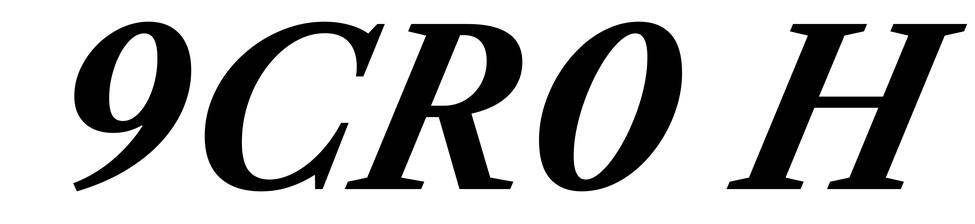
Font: LibreCaslonText-Italic_Bold_Italic